Question: I want to achieve an effect like in this animation

There should be two (or more) 'ViewControllers' in my App that have a custom segue. The transition should just move the new 'ViewController' up. And in the background there should be an image, which moves a bit with every segue.
I thought about 3 'ViewControllers' in total. One for the background, handling the background movement and displaying 'ViewController1' and '2' modally. But I don't know how to achieve that. Has anyone a better approach or another idea?
if the animation doesn't start, open the .gif in another tab to see it.
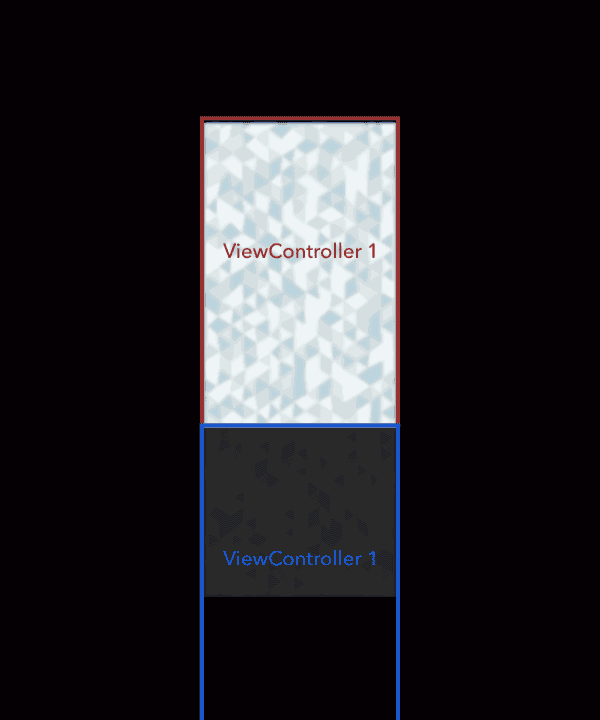
Answer: : This is just an idea of something you could do. Your situation sounds very specific and custom segue's can get very complex very fast. So this code might not do exactly what you need it to. This offers an insight into how I've solved similar problems in the past.
---
I'm not entirely sure of your question, but I can tell you what I've done in the past.
First, I create a custom segue class that inherits from UIStoryboardSegue. I'm going to assume you know how to set up your storyboard to use the segue (i.e. wire up a button event or similar). The class I give for that is my custom segue class.
In this class's 'perform' method, I'm utilizing UIStoryboardSegue's 'sourceViewController' and 'destinationViewController' properties to access the view's. I add the destination view controller's view to the source view controller's view hierarchy. That way I can animate it out.
For your case, you could create a '@protocol' that gives access to your background property like this:
'''
@protocol ViewControllerWithBackground
@property (nonatomic) IBOutlet UIImageView *backgroundImage;
@end
'''
Assign that protocol to each of your view controller's that will be using the segue. In the segue code, you could then move the background up/down in the class's 'perform' method to perform the segue as follows:
'''
- (void)perform {
UIViewController *sourceViewController = self.sourceViewController;
UIViewController *destinationViewController = self.destinationViewController;
if ([self.sourceViewController conformsToProtocol:@protocol(ViewControllerWithBackground)] &&
[self.destinationViewController conformsToProtocol:@protocol(ViewControllerWithBackground)]) {
UIViewController<ViewControllerWithBackground> *sourceViewController = (UIViewController<ViewControllerWithBackground> *)self.sourceViewController;
UIViewController<ViewControllerWithBackground> *destinationViewController = (UIViewController<ViewControllerWithBackground> *)self.destinationViewController;
// Remove the existing view from the frame so we can animate it separately
UIView *sourceView = sourceViewController.view;
// Place a container view onto the frame that will contain the destination view and the current view
sourceViewController.view = [[UIView alloc] initWithFrame:sourceView.frame];
// Add the destination view controller's view and the place the source view on top of it so it's hidden
[sourceViewController.view addSubview:destinationViewController.view];
[sourceViewController.view addSubview:sourceView];
// Set the final destination for the background image (i.e. where do you want it to end up in the destination view)
CGRect currentBackgroundFrame = sourceViewController.backgroundImage.frame;
CGRect finalBackgroundPosition = CGRectMake(0, 0, currentBackgroundFrame.size.width, currentBackgroundFrame.size.height); // ADD X,Y VALUES TO ANIMATE IT TO HERE
// We are setting the background image's frame for the destination view controller here. (Remember: it's hidden the source view controller's view right now)
destinationViewController.backgroundImage.frame = finalBackgroundPosition;
// Animate everything
[UIView animateWithDuration:0.5 delay:0.0 options:UIViewAnimationOptionCurveEaseOut animations:^{
// We are animating the original view's background image only
sourceViewController.backgroundImage.frame = finalBackgroundPosition;
// OTHER ANIMATION VALUES HERE
} completion:^(BOOL finished) {
// We have to dispatch because there will be unbalanced calls for begin/end transition because this transition hasn't finished executing
dispatch_async(dispatch_get_main_queue(), ^(void){
[sourceViewController presentViewController:destinationViewController animated:NO completion:^{
// Reset the view hierarchy to the original for unwinding (optional)
sourceViewController.view = sourceView;
}];
});
}];
}
}
'''
If you need code to be able to tell if the background image should move up or down, don't forget you've subclassed the segue so you can pass that information from your view controller's 'prepareForSegue:sender:' method to your custom segue's 'perform' method like so:
'''
- (void)prepareForSegue:(UIStoryboardSegue *)segue sender:(id)sender {
// Code that tells me this event requires the background to animate like it's moving up instead of down
if ([segue isKindClass:[CustomStoryBoardBackgroundThingSegue class]]) {
CustomStoryBoardBackgroundThingSegue *customSegue = (CustomStoryBoardBackgroundThingSegue *)segue;
segue.animateUp = YES;
}
}
'''